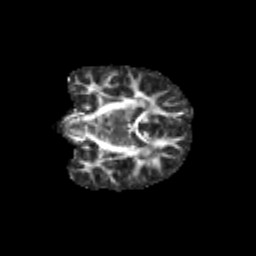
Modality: FA
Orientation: coronal
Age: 11
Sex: male
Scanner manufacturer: siemens
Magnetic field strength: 3 T
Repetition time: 3.8 s
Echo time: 0.07 s